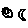
Label: moon